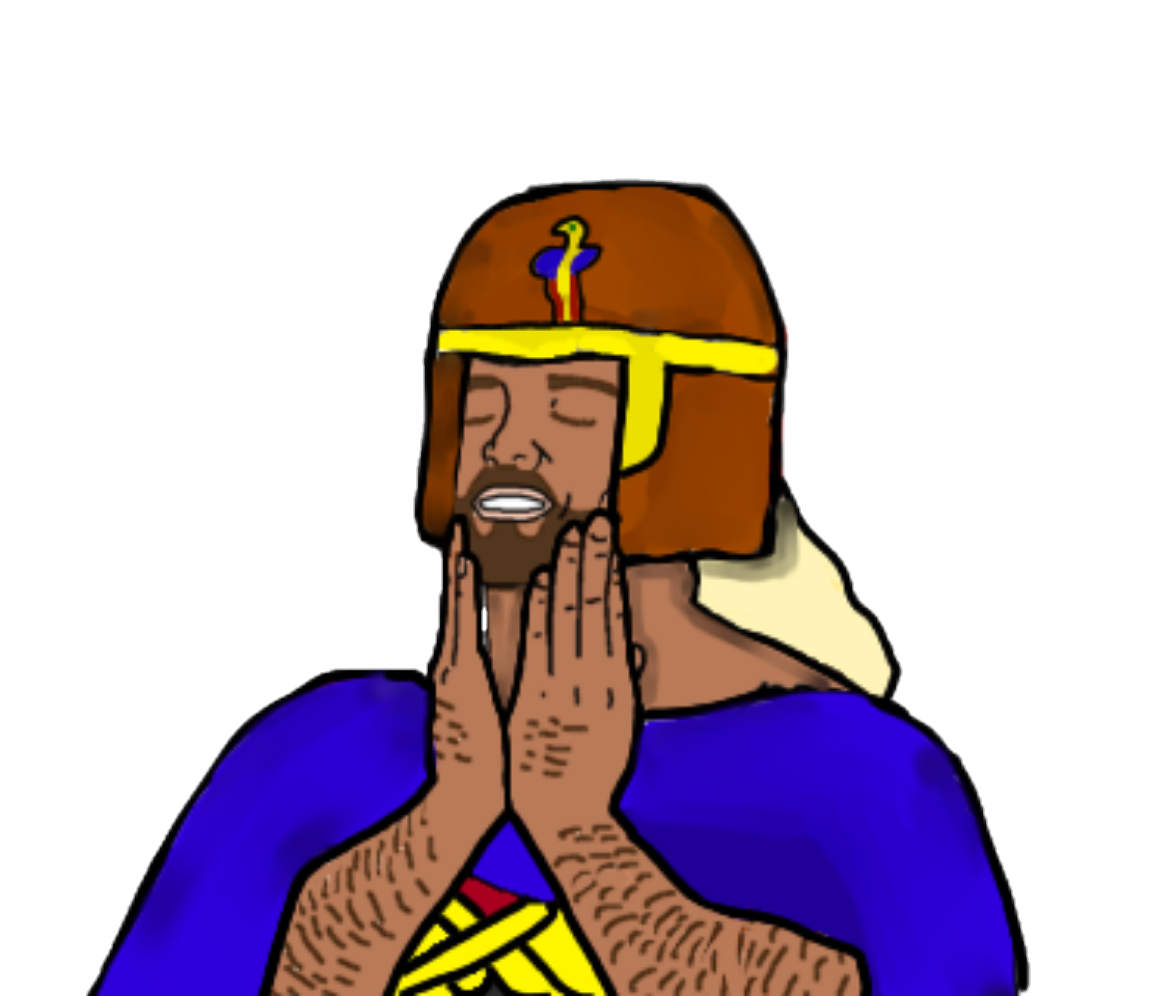
Label: 5_Feels_Good